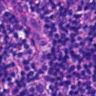
Metastatic tissue present: no